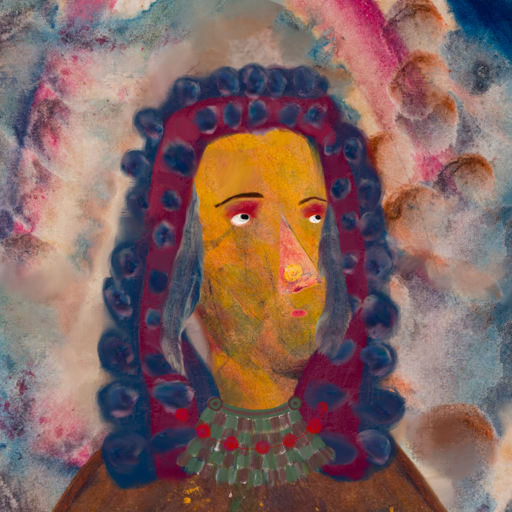
Background: Rupkatha, Head And Neck Side: Gypsy_Mother, Face Side: Irani, Bust: Comrade, Hair Side: Hill_Girl, Head Accessory: Blank, Second Necklace: After_Raid, Necklace: Irani_3, Baby: Blank